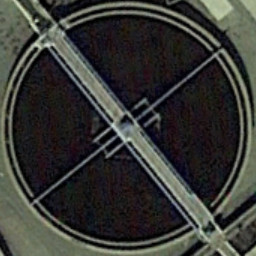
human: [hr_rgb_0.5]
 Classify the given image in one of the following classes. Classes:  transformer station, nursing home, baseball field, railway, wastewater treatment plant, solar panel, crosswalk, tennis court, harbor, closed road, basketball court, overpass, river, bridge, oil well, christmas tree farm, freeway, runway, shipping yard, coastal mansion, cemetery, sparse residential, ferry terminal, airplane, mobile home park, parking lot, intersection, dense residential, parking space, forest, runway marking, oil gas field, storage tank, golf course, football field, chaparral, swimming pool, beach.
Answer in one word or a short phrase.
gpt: wastewater treatment plant